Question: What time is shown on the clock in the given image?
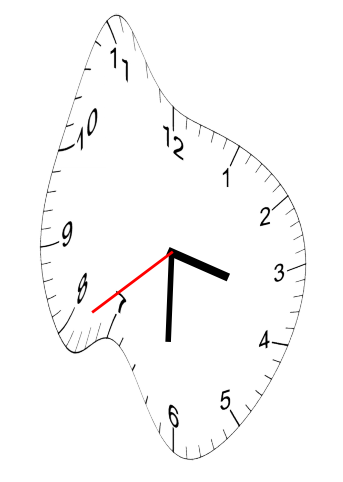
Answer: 03:30:39